Question:
I have 3 tables in this image.
A table "user" can have many "catalog_habit", and the "catalog_habit" can have many "habit".
I'm trying to find a way of using Gorm Preload to make API to display all of "habit"-relevant tables from a particular "id" primary key of "User" table.
It can display every information of 3 tables, but I want to get the "Habit" info only for Frontend guys :(
Please help me out, thanks !
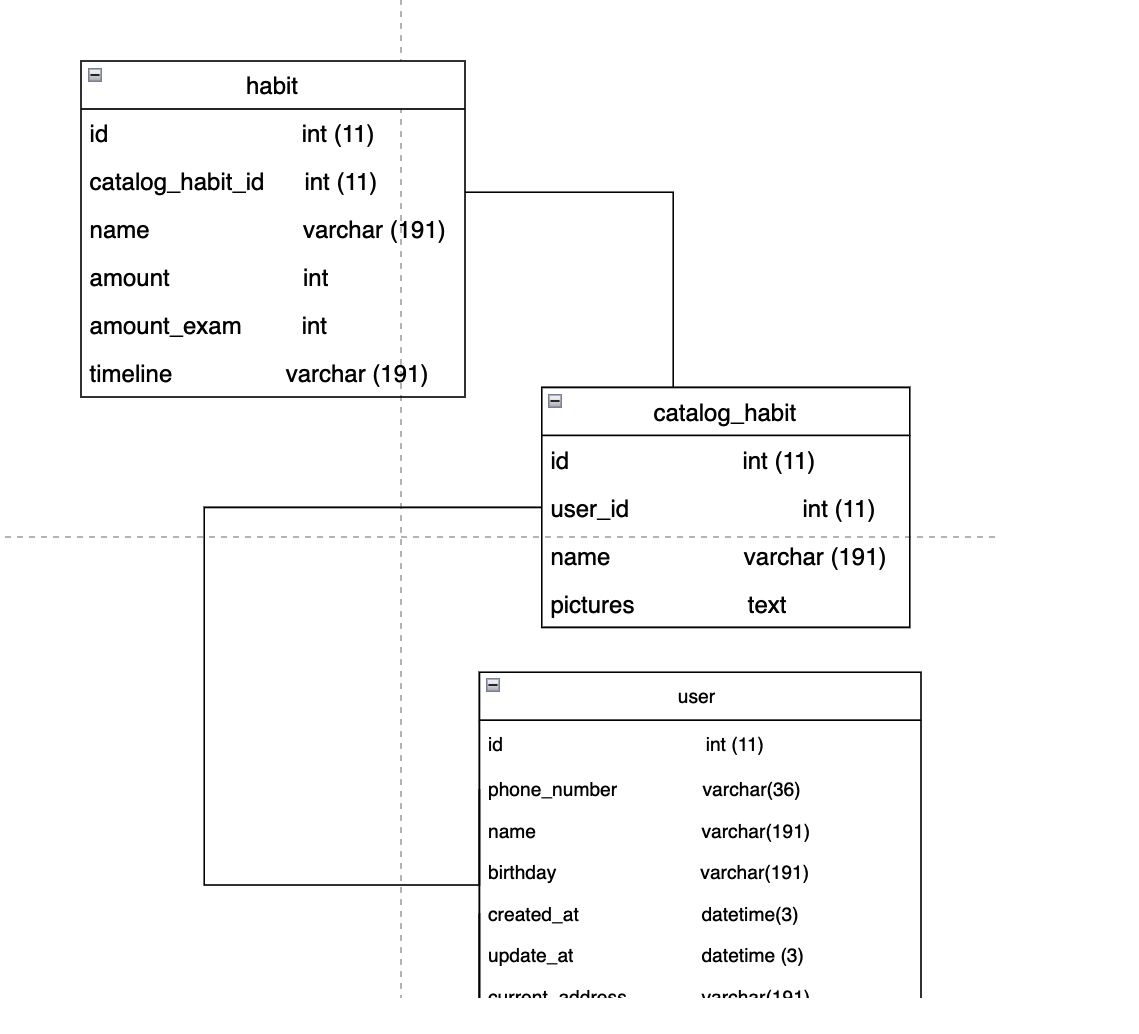
Answer: It depends on how you want to load and display this data.
'''
var habits []Habit
err := db.Joins("JOIN catalog_habit ch ON ch.id = habit.catalog_id").
Joins("JOIN user u ON u.id = ch.user_id").
Where("u.id = ?", userID).Find(&habits).Error
'''
For this, your structs should be something like this:
'''
type User struct {
//other fields
CatalogHabits []CatalogHabit
}
type CatalogHabit struct {
// other fields
UserID int64
Habits []Habit
}
type Habit struct {
//other fields
CatalogHabitID int64
}
'''
Then, you can write a query to load the user data, along with his catalog habits and habits:
'''
var user User
err := db.Preload("CatalogHabits.Habits").First(&user, userID).Error
'''